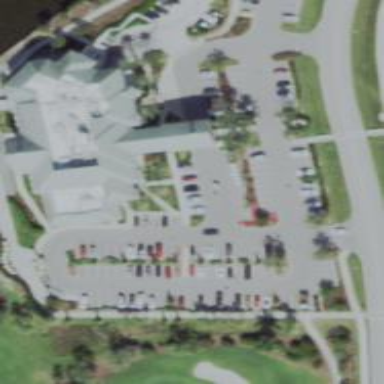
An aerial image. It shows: Parking space.